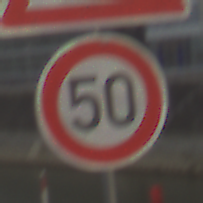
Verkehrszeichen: Geschwindigkeit50
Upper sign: KinderRechts
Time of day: SunriseSunset
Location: Outdoor (Urban)
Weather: PartlyCloudy
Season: NotSpecified
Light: Natural